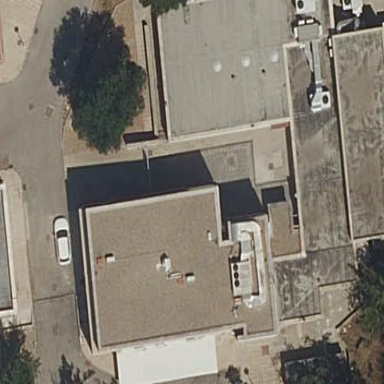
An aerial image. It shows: Part of building is shown in the image.